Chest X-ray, PA view. Patient: 27 years old, sex M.
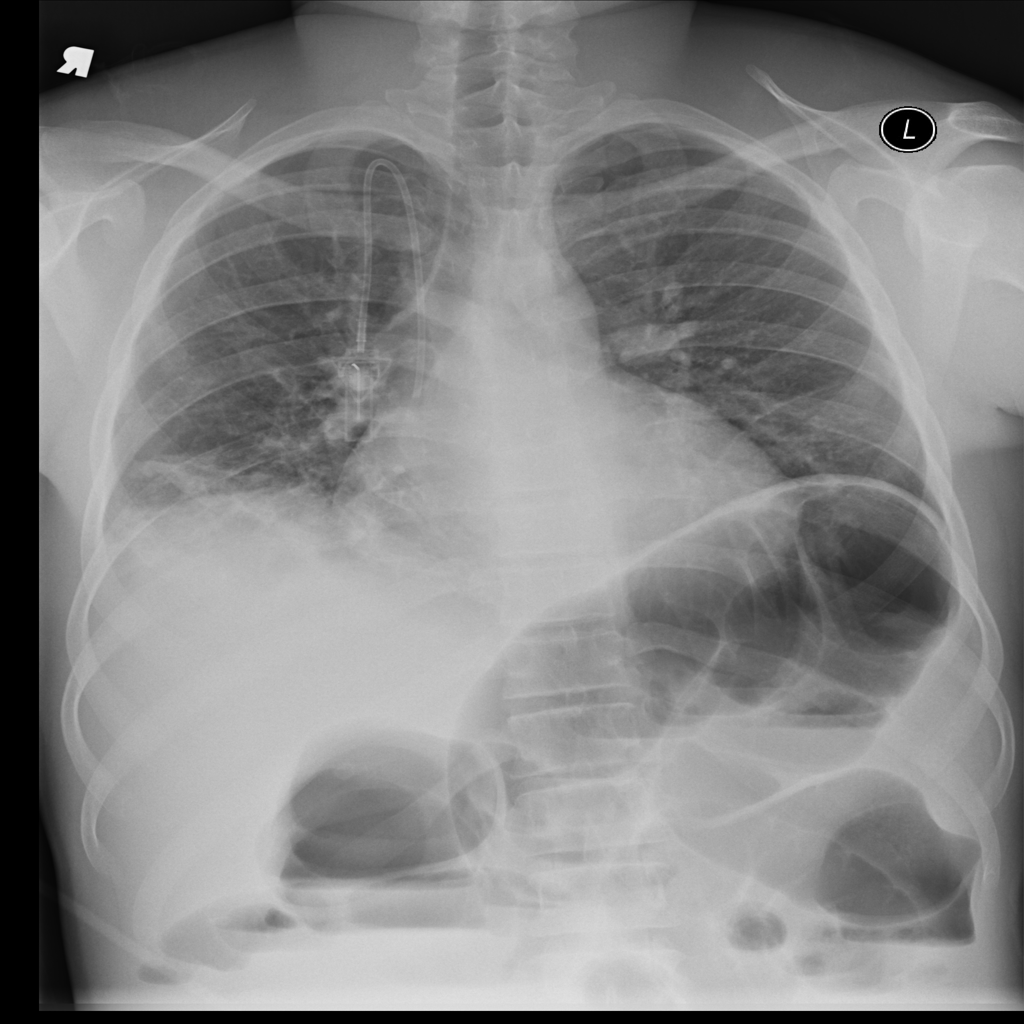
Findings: No Finding